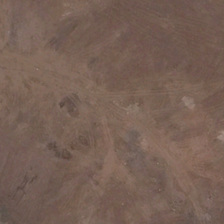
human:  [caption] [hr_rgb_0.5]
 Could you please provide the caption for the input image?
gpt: it is a piece of bareland .

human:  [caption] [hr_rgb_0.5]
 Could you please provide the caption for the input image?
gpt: it is a piece of bareland .

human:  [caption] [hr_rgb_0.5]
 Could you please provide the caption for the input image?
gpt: it is a piece of bareland .

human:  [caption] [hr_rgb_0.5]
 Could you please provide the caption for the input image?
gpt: it is a piece of bareland .

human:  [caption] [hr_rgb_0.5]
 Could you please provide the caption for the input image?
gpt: it is a piece of bareland .